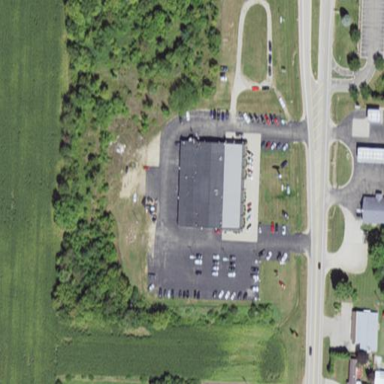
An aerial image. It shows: Car shop.